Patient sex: M
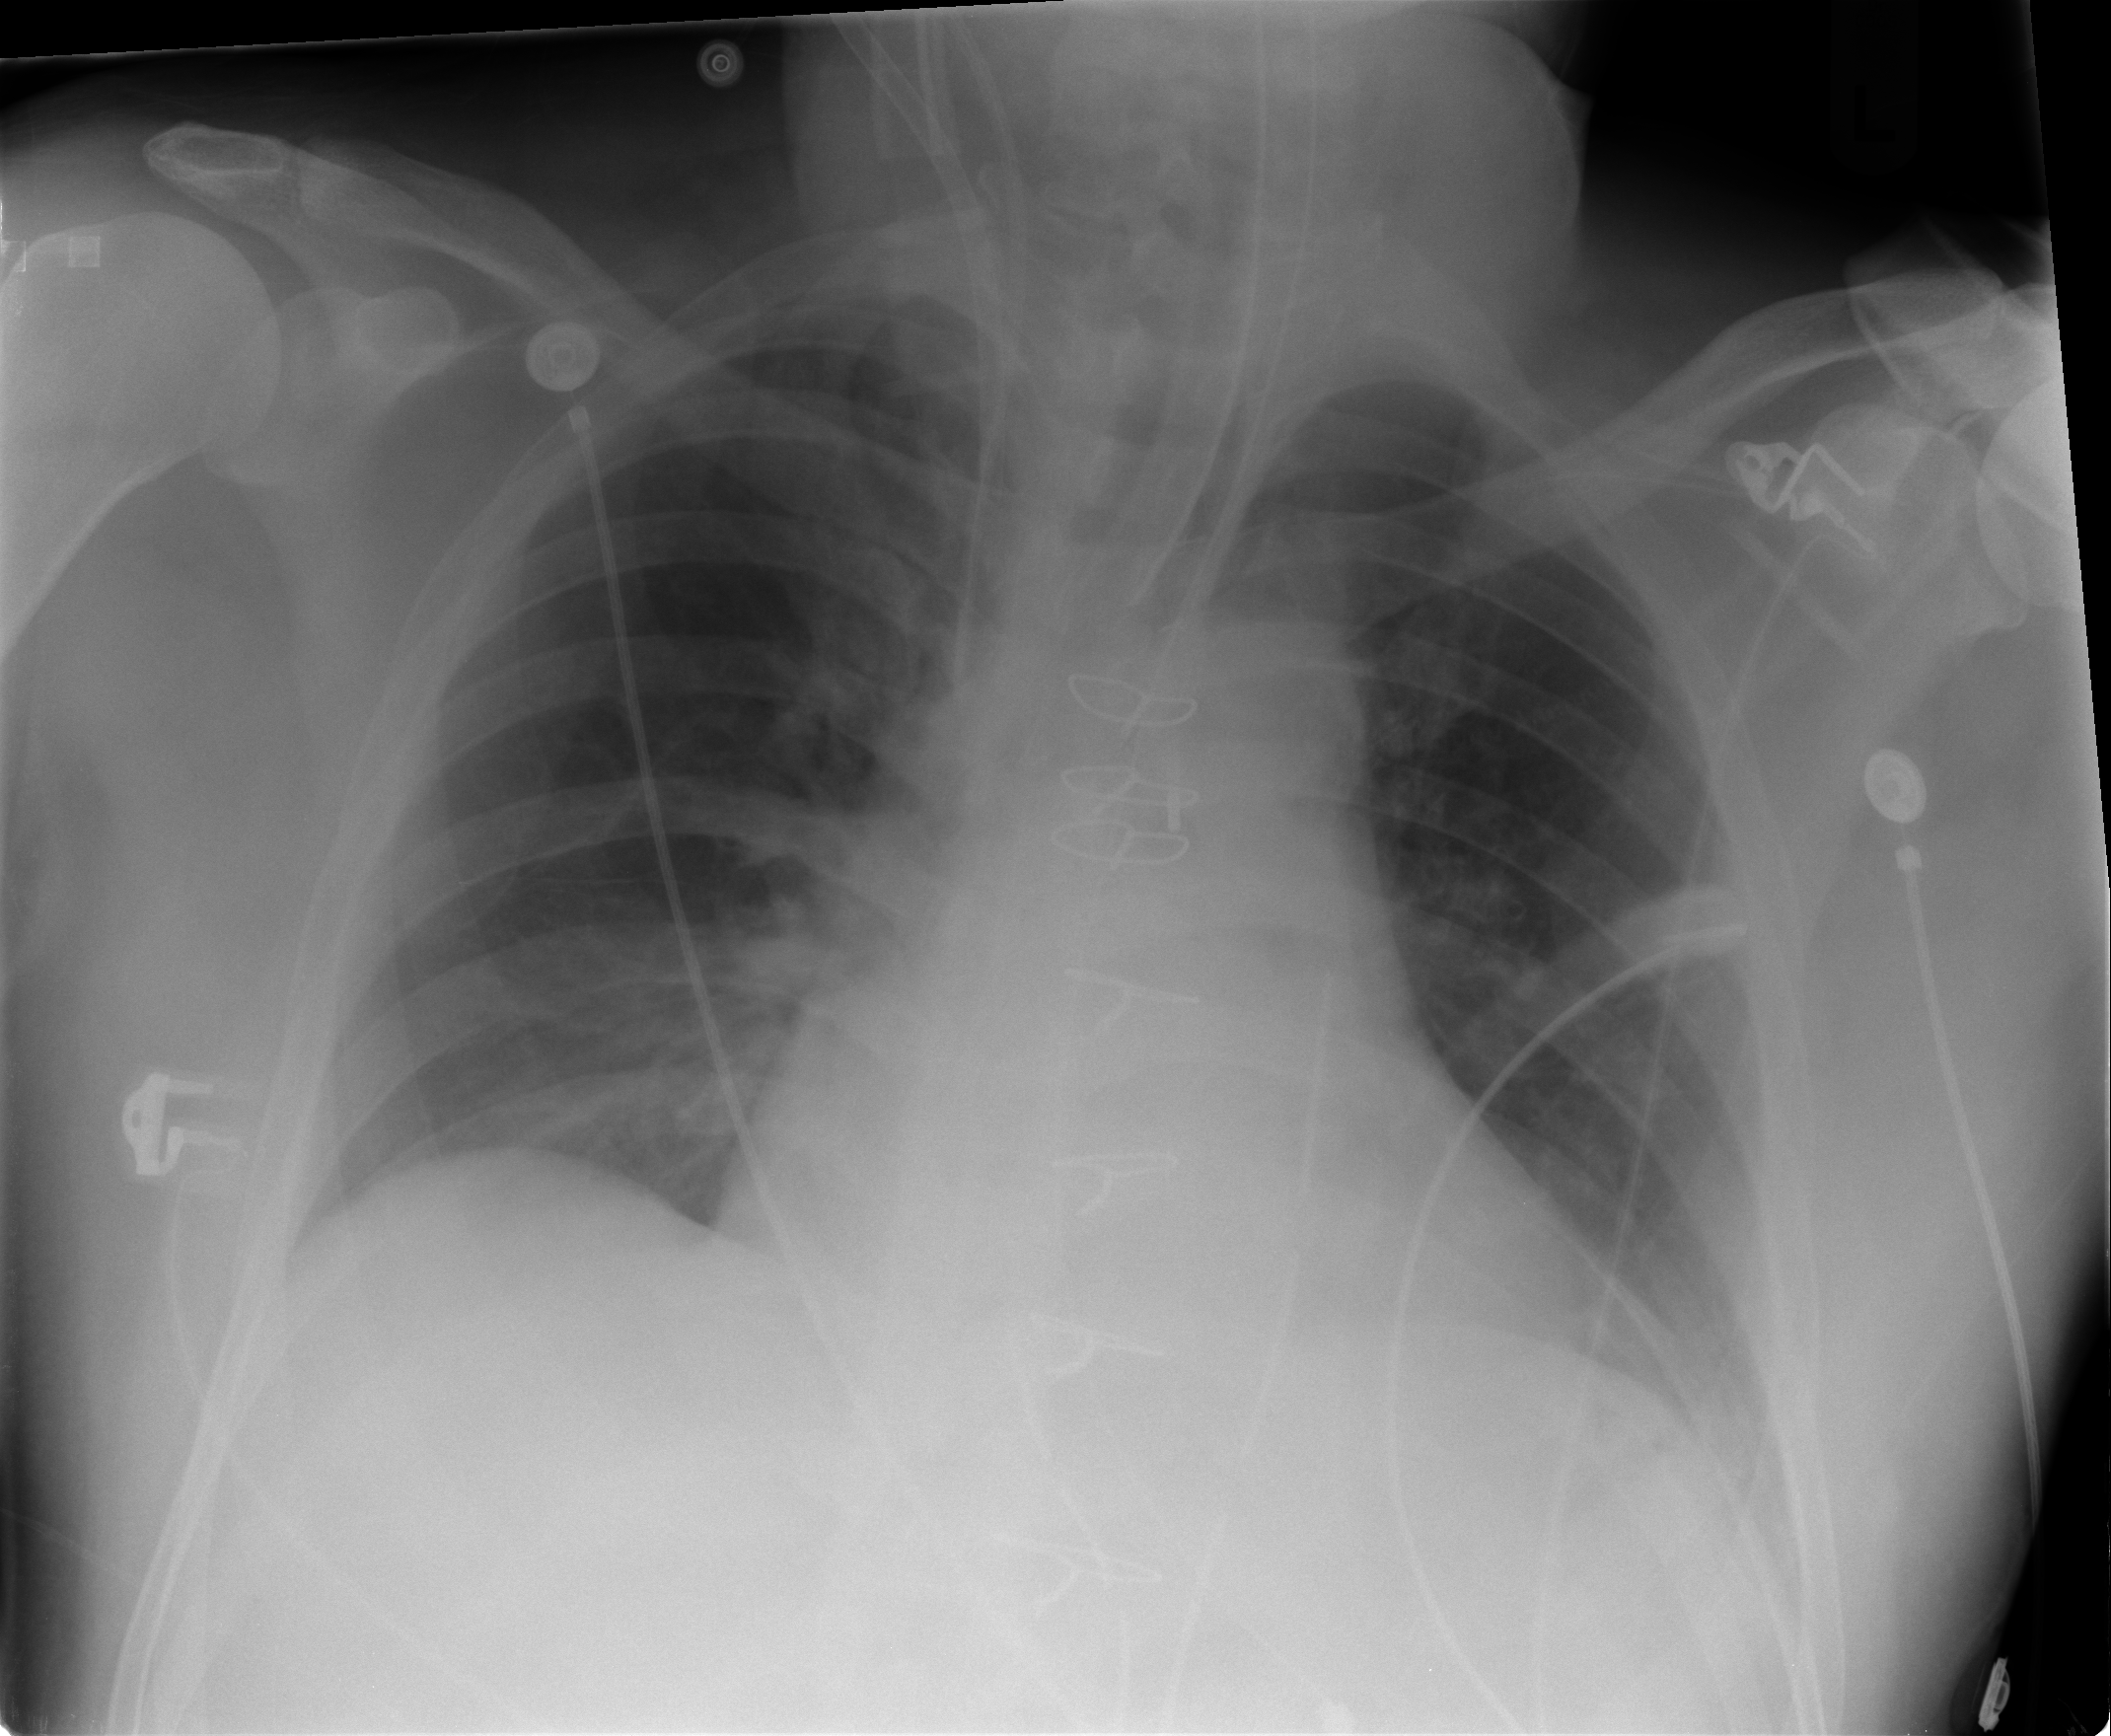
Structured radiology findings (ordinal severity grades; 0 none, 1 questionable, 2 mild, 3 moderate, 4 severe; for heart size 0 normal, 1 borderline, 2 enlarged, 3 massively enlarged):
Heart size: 2
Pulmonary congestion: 0
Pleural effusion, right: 0
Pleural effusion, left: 1
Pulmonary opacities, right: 0
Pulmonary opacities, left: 0
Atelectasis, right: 2
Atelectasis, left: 2